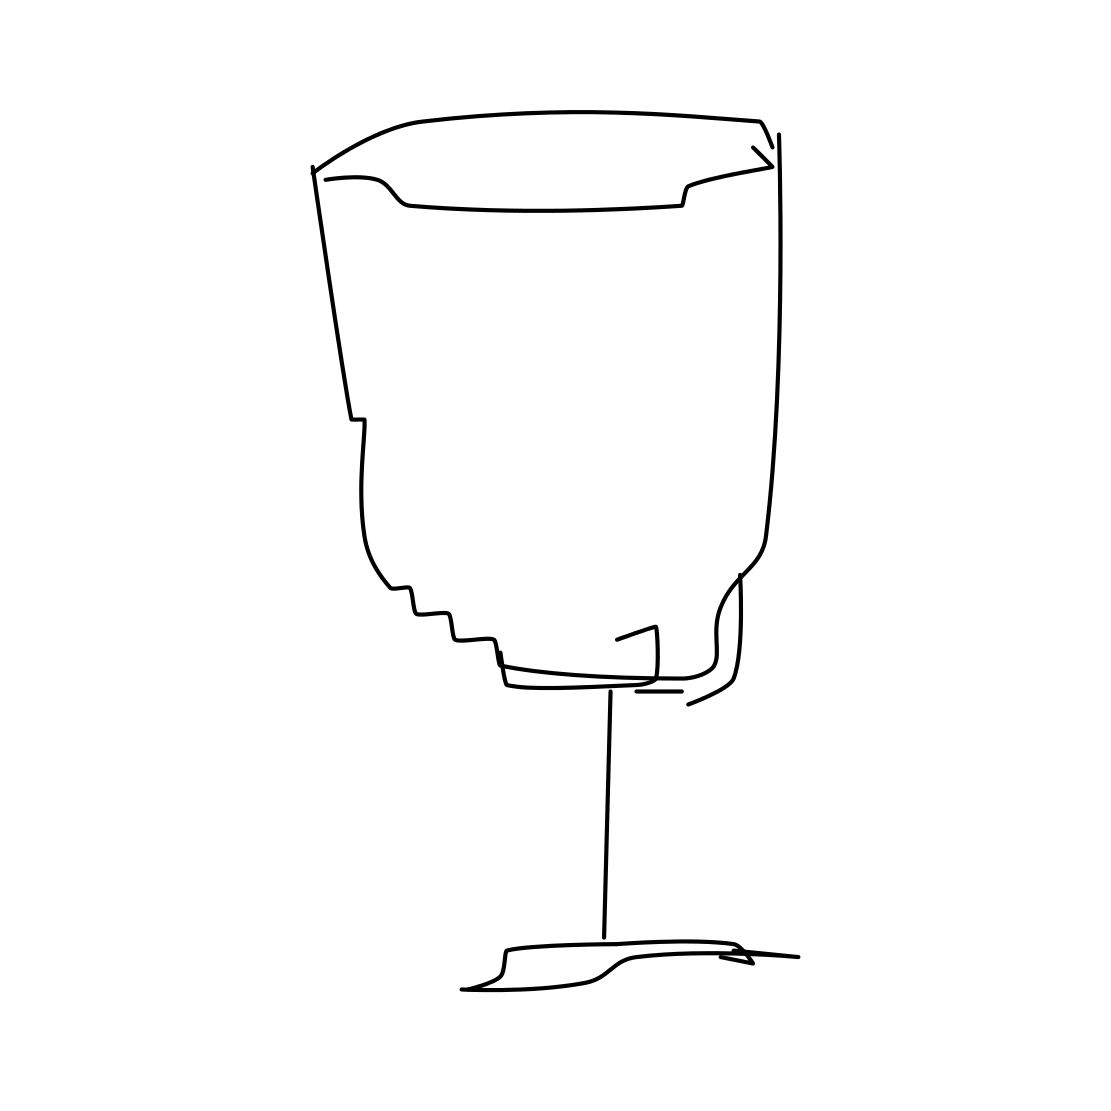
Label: wineglass